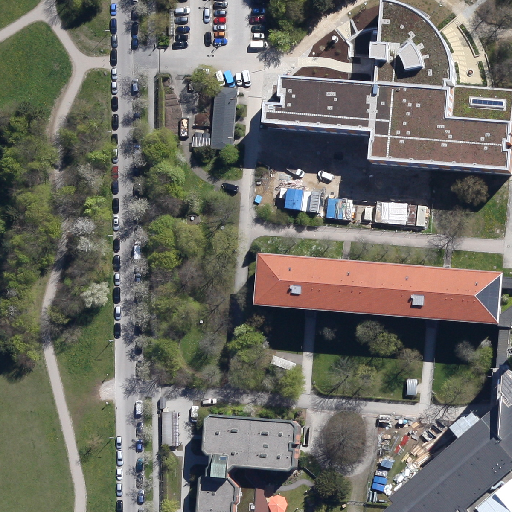
Referring expression: van